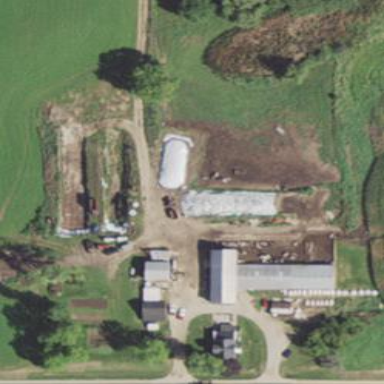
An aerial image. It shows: Farmyard area.